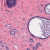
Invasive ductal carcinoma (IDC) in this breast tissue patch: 0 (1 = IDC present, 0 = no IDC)